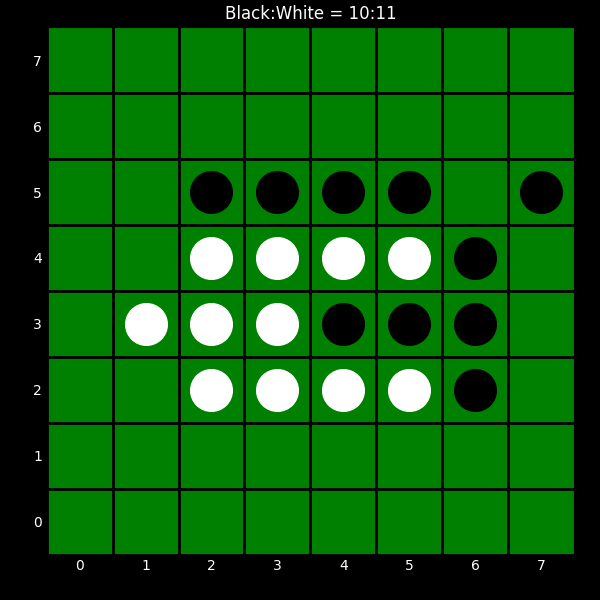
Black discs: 10
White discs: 11